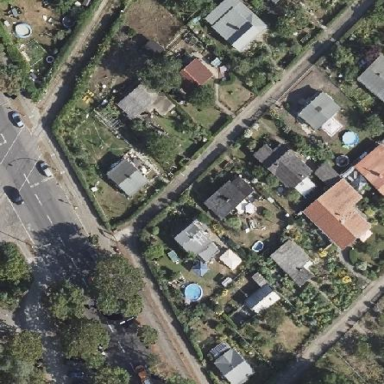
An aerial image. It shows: Plot in the allotments.